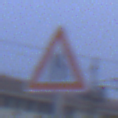
Verkehrszeichen: EinseitigVerengteFahrbahnRechts
Umgebung: Outdoor, Urban
Tageszeit: SunriseSunset
Wetter: Overcast
Licht: Natural
Jahreszeit: NotSpecified
Kontrast: LowContrast